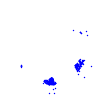
Particle: electron